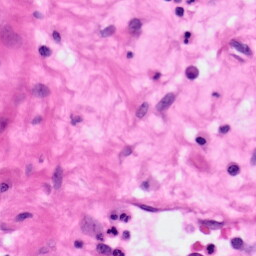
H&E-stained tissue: Pancreatic